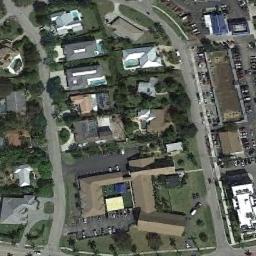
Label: dense_residential